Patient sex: M
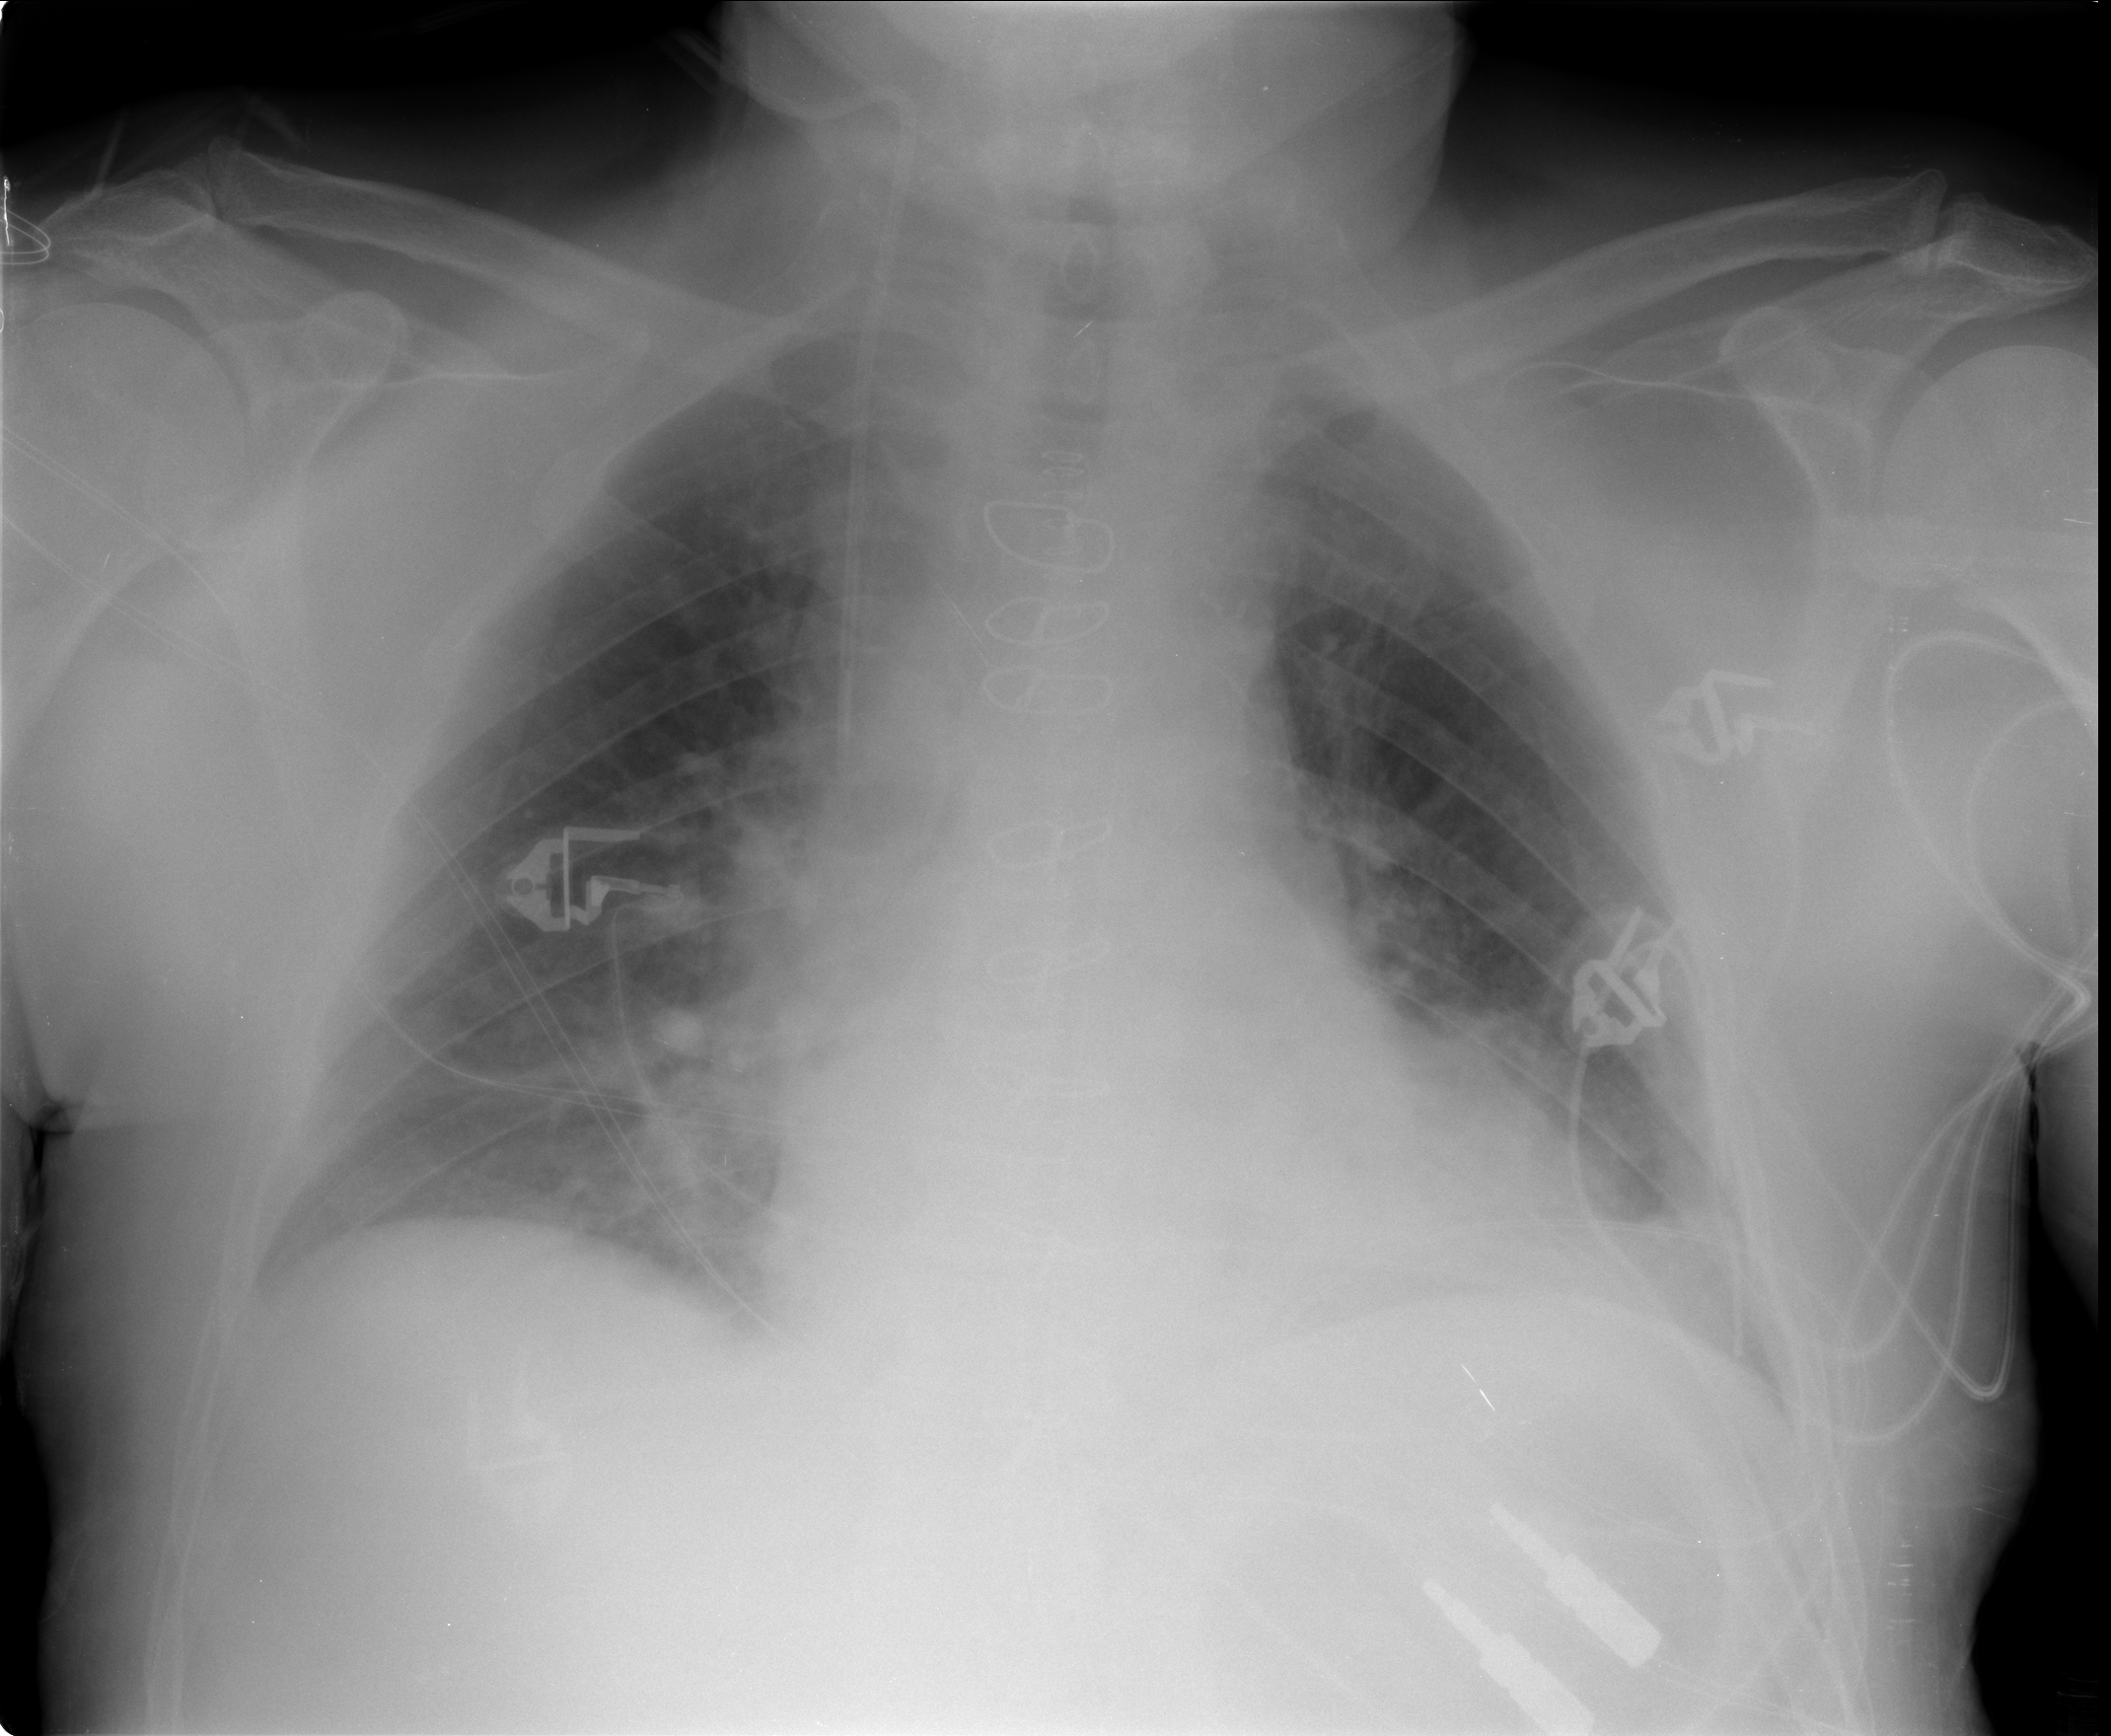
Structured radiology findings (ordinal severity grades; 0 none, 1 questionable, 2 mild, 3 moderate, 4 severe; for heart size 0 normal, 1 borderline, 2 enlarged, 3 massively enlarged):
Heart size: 2
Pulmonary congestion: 2
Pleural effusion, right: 0
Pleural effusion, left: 2
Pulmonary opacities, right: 0
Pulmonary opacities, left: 0
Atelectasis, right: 2
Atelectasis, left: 2